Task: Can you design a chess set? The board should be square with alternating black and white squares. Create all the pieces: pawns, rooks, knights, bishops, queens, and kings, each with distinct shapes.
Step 3114:
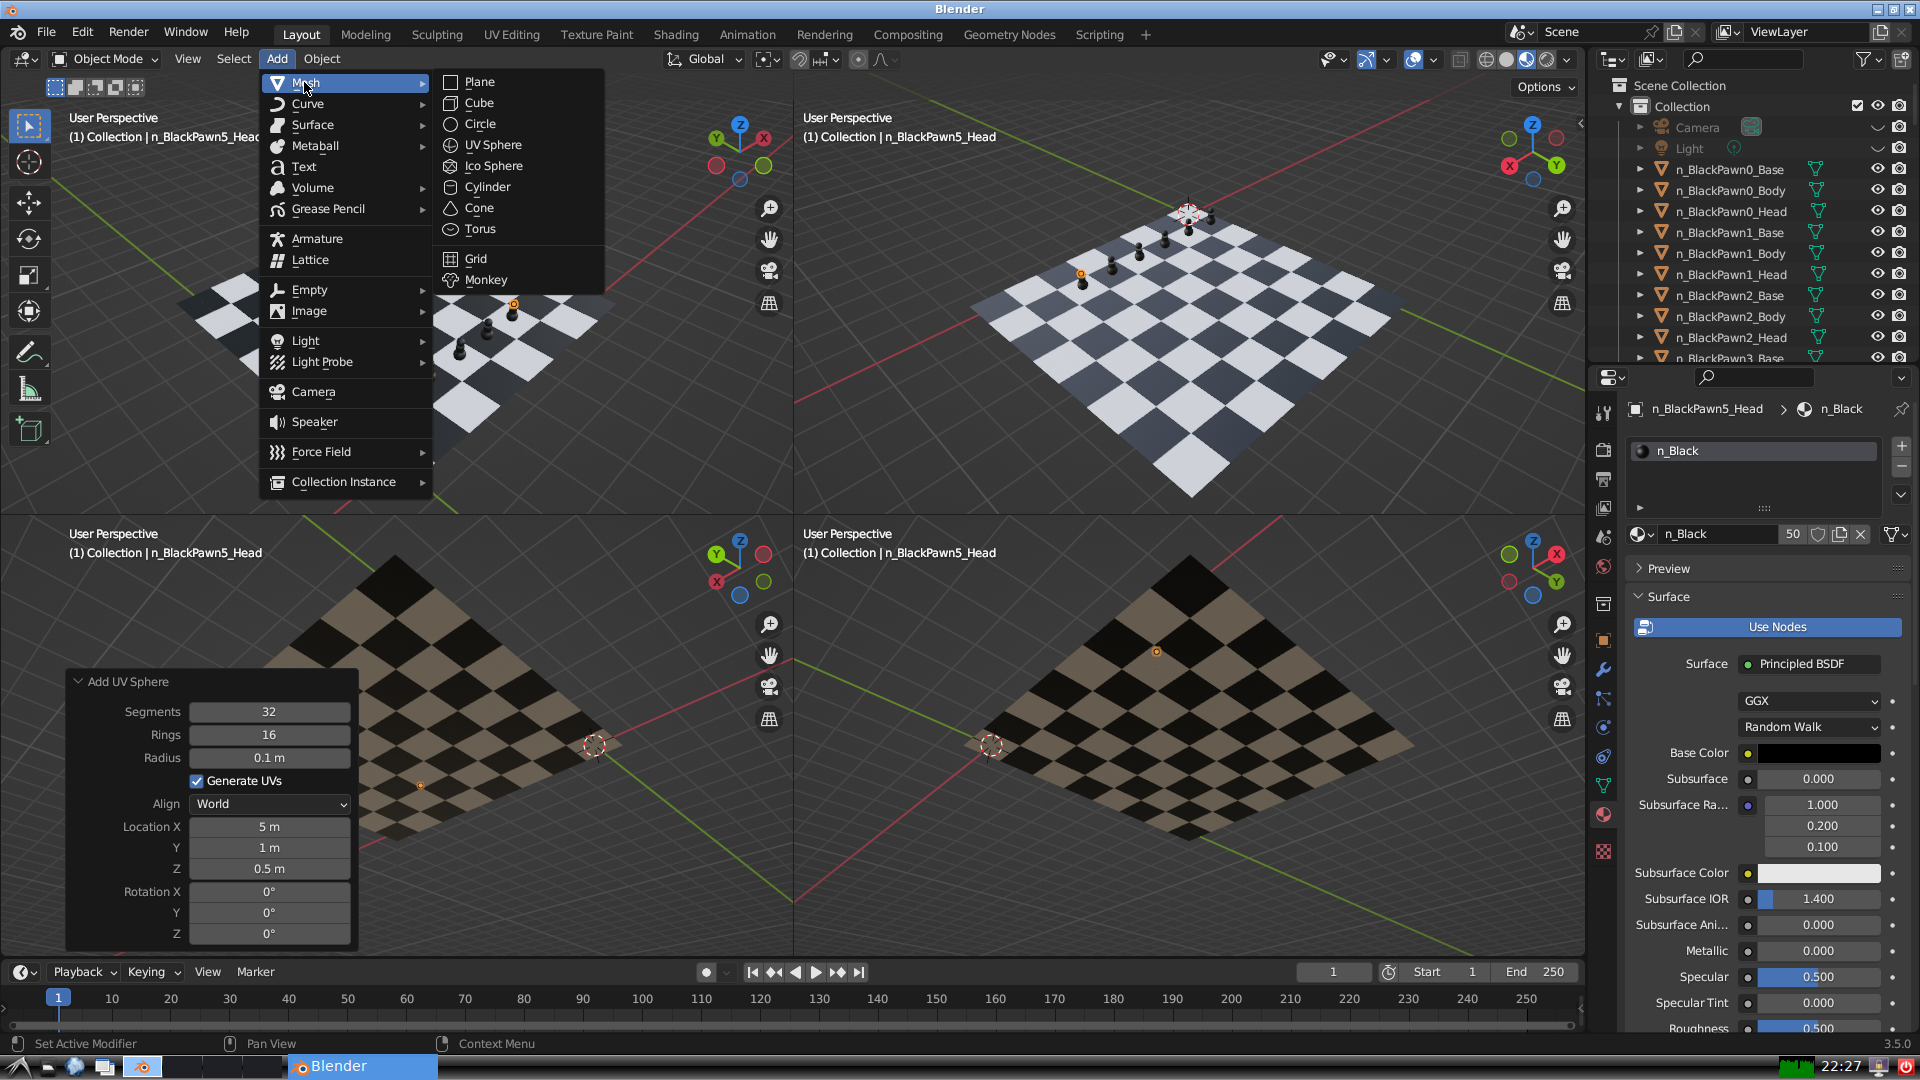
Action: {"mouse_move": [499, 144]}